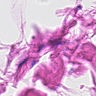
Metastatic tissue present: no